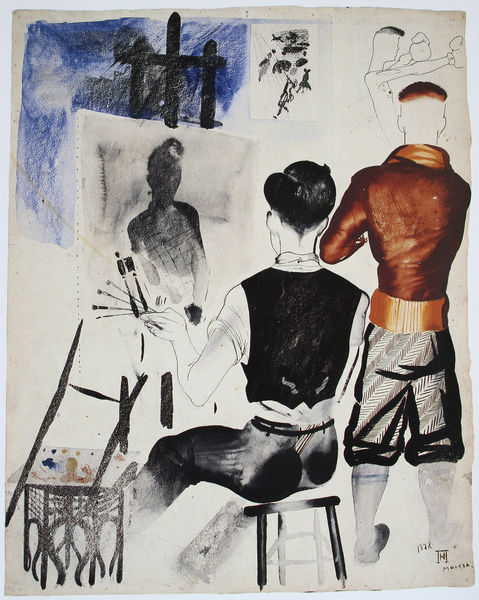
Titel: Maler im Atelier (Andrej Gontscharow und Jurij Pimenow)
Künstler: Jurij Pimenow
Standort: Moskau
Institution: Tretjakow-Galerie
Schlagwörter: blau, dunkel, hand, mann, sitzen, braun, finger, frau, frisur, hell, holz, männer, orange, rücken, schwarz, skizze, weiss, rot, hemd, hose, arme, halten, rahmen, signatur, haare, ohren, beine, farbig, hintern, modell, ansicht, studie, abstrakt, modern, hocker, rand, schemel, atelier, maler, staffelei, tischchen, weste, collage, pinsel, anschauen, bildniss, kurz, rückenfiguren, verschränkt, haaransatz, bei der arbeit, skizzen, stifte